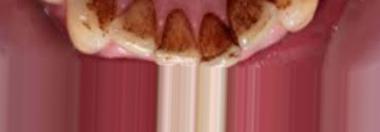
Condition: Tooth Discoloration